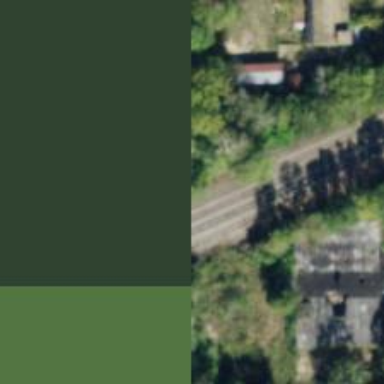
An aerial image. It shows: Abandoned railway yard.